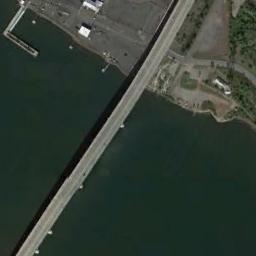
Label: bridge